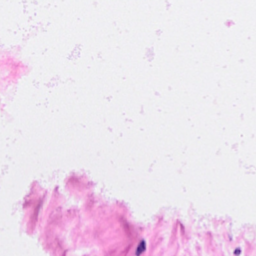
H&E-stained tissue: Breast